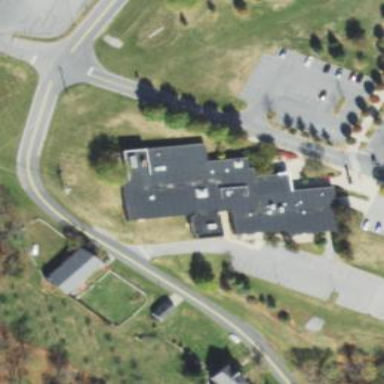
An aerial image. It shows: School building.